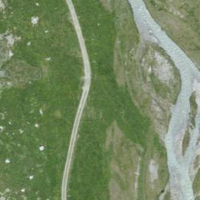
EUNIS habitat code: 26
Species observed at this site:
Chamaenerion fleischeri